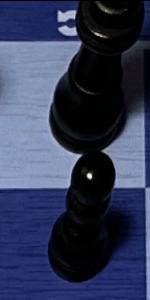
Label: Pawn_Black